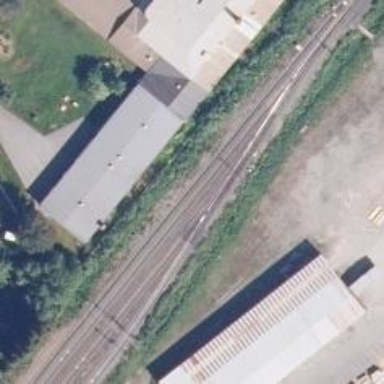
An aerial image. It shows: Rail siding with electrified contact lines for trains.